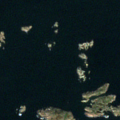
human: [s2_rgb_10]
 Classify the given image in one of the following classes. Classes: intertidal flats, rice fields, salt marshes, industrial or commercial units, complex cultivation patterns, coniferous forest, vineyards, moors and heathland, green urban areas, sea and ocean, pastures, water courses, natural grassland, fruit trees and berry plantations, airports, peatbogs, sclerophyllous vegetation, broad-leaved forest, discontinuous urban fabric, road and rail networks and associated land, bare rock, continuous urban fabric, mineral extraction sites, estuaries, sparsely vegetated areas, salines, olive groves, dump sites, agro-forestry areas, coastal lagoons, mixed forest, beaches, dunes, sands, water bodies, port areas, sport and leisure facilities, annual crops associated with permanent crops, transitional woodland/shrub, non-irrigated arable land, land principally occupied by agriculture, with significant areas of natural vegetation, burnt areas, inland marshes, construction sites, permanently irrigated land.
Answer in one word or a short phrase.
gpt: sea and ocean